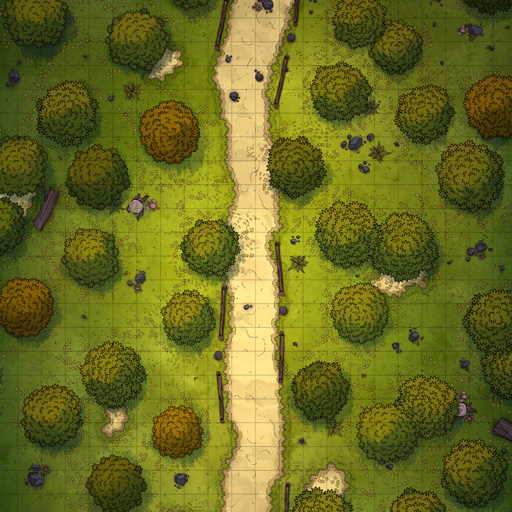
A D&D Grid Map road from south to north forest (Straight Road Map)